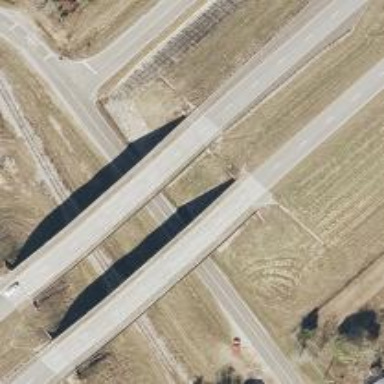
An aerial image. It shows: Trunk highway with bridge.